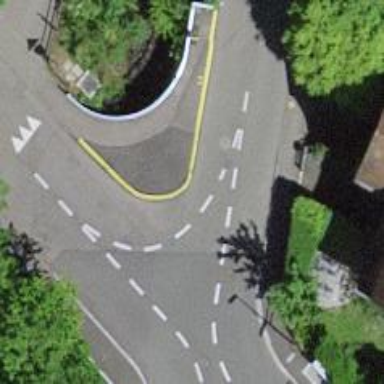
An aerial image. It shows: Bus stop with designated public transport stop position.